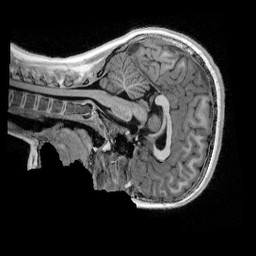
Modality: UNIT1_denoised
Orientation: sagittal
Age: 11
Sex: female
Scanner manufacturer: siemens
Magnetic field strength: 3 T
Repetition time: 4 s
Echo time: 0.00303 s